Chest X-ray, PA view. Patient: 30 years old, sex F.
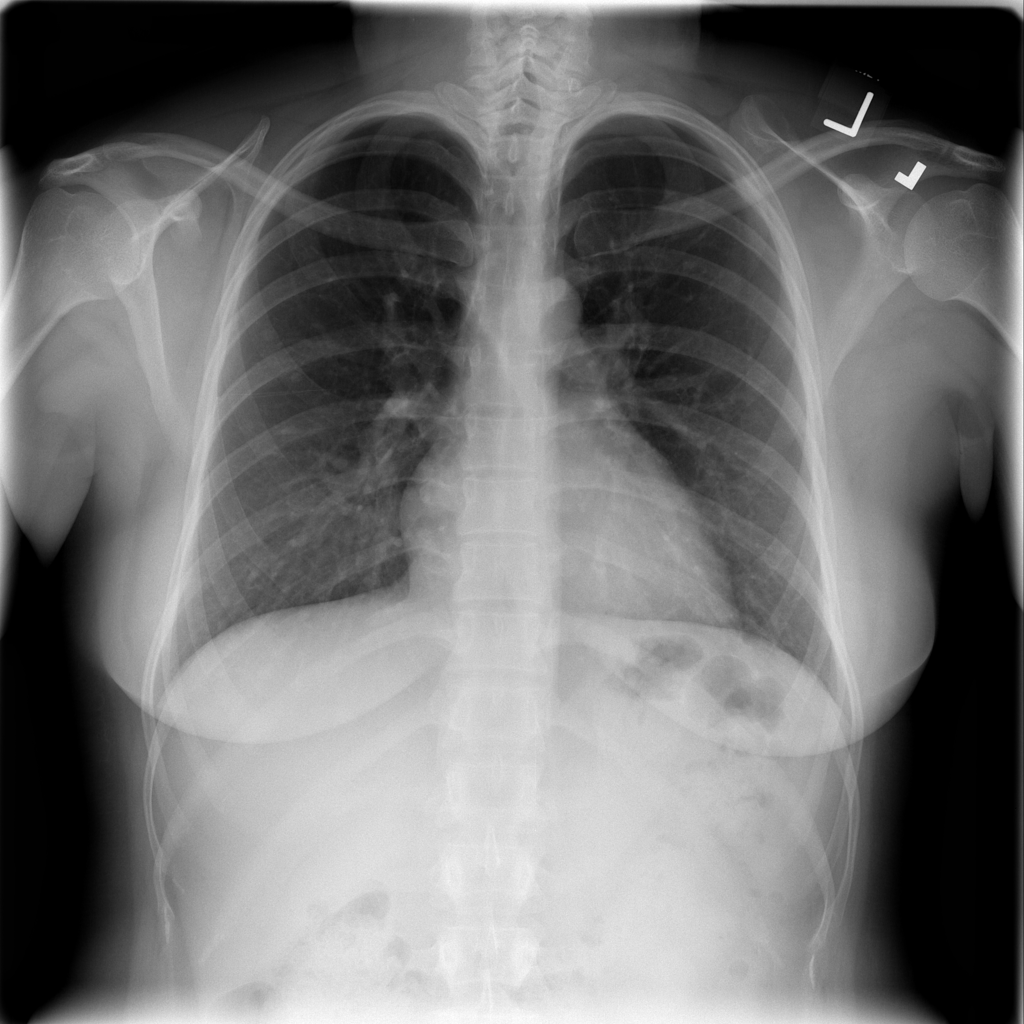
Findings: Nodule